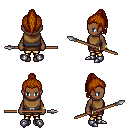
a pixel art fantasy rpg character, female body template, human, dark skin, leather chest armor, gold greaves, brunette long topknot hairstyle, bracelets, metal boots, spear, four views (front, back, left, right), 2x2 character sprite sheet, small pixel art, hard edges, no anti-aliasing